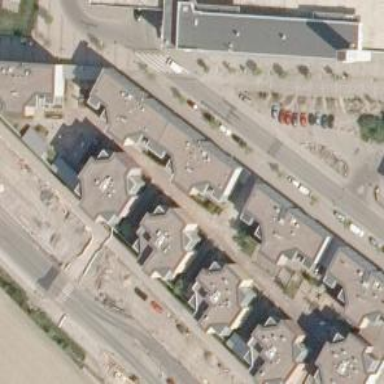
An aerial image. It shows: Part of building.